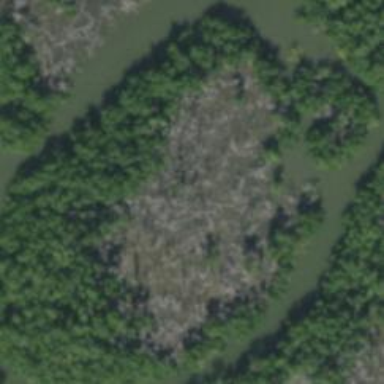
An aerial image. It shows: Mangrove wetland featuring plant community of Mangrove Swamp.